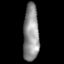
Tissue: skin
Cell type: Epithelial cells
Senescence score: 0.238
Nuclear area (px): 874
Mean DAPI intensity: 144.709